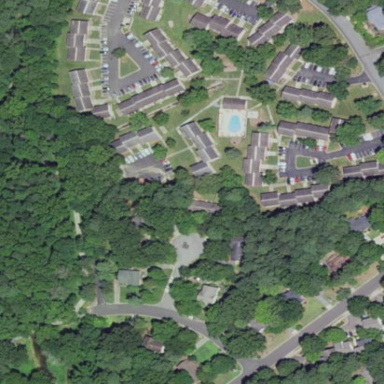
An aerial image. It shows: Residential area within neighborhood.